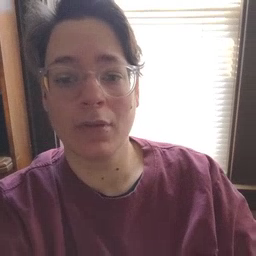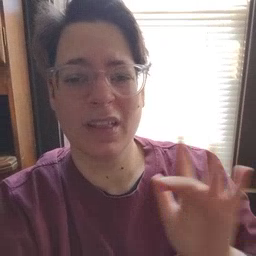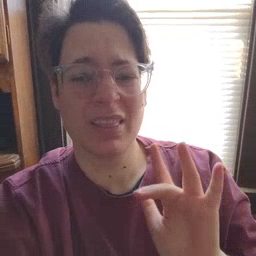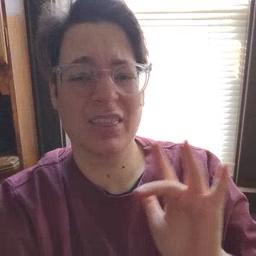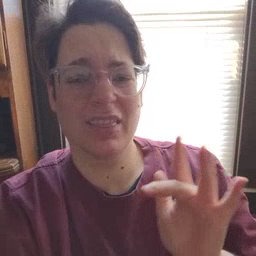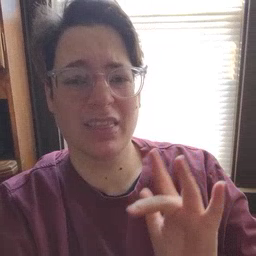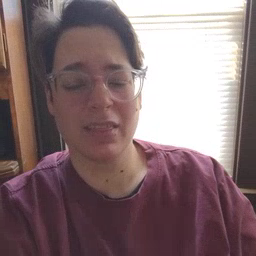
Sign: yucky